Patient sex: M
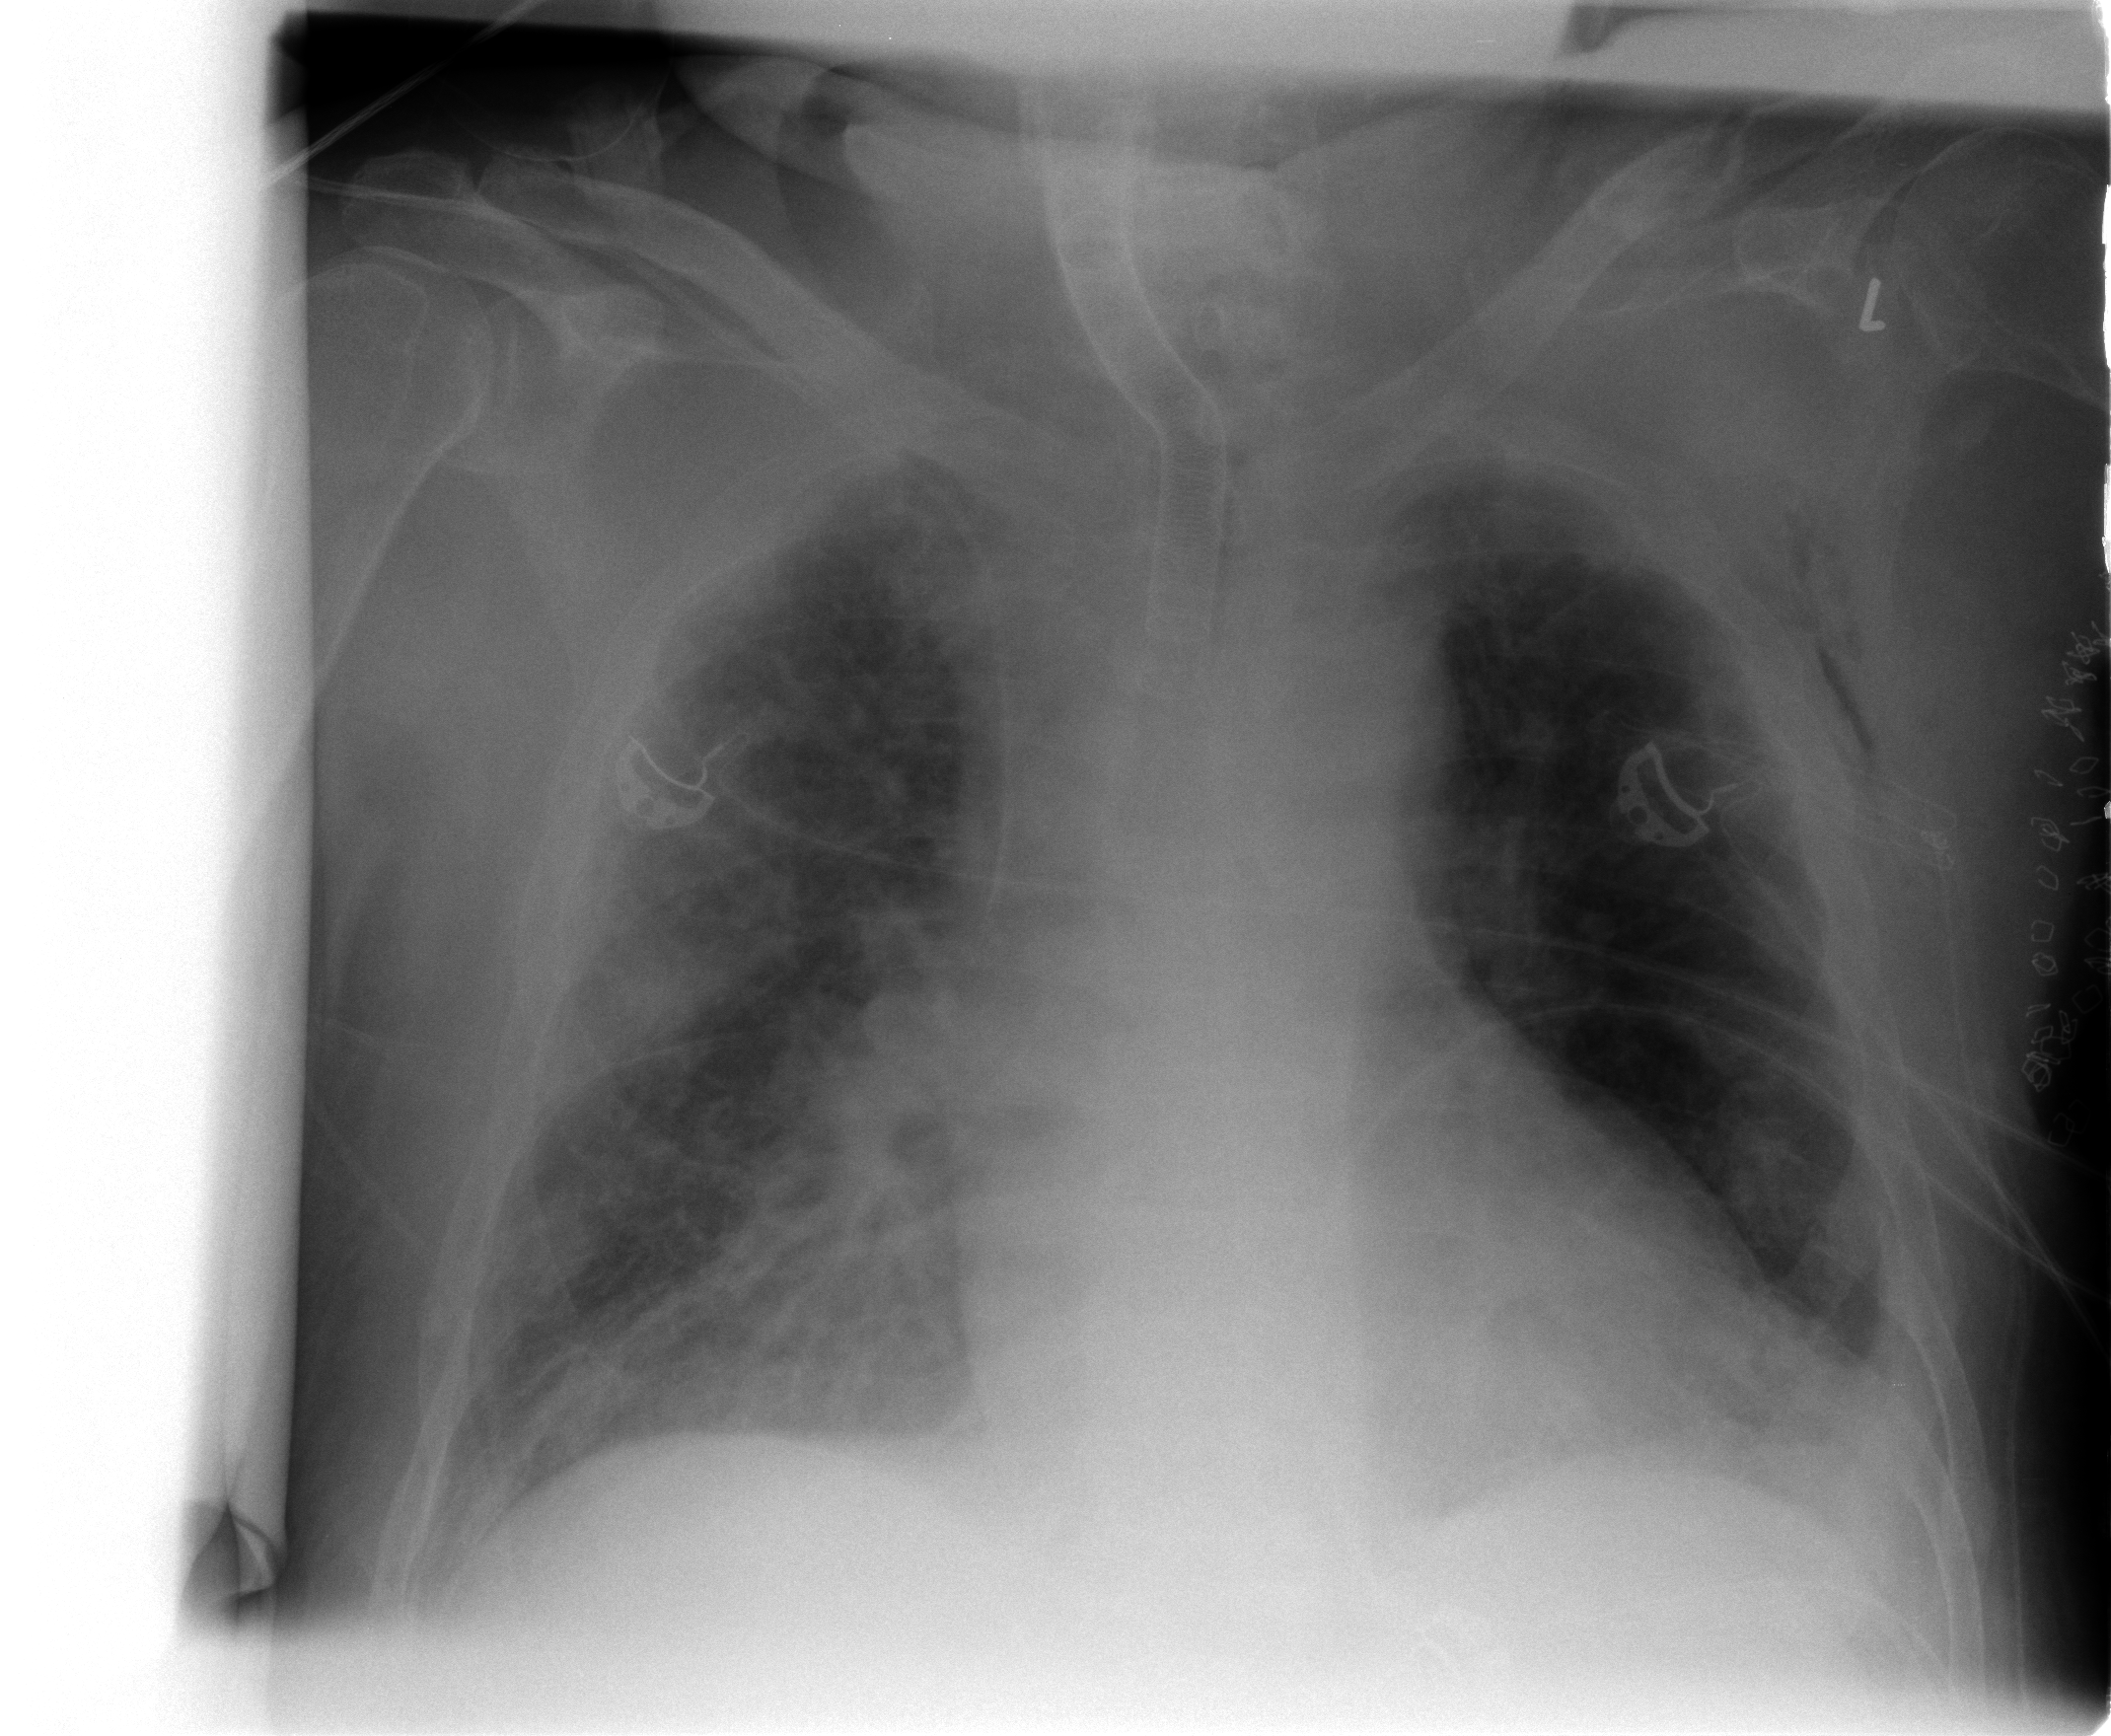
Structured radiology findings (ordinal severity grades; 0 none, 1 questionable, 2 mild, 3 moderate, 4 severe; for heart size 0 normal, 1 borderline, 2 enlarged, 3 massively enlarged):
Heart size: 1
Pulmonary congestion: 3
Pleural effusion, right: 0
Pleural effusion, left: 2
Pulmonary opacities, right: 2
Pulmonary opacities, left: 0
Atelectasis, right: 2
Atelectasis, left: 2